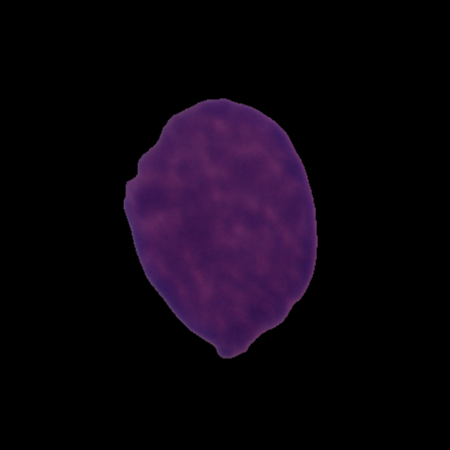
Label: cancer